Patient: sex F, age 67
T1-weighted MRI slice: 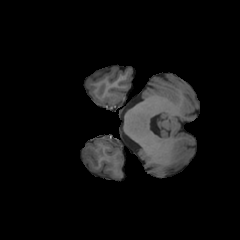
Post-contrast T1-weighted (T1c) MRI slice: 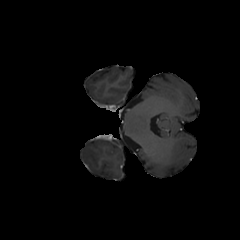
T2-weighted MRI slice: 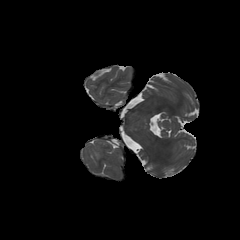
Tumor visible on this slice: no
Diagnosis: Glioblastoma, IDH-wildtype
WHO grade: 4